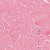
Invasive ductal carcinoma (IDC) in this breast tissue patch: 0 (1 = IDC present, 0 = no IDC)